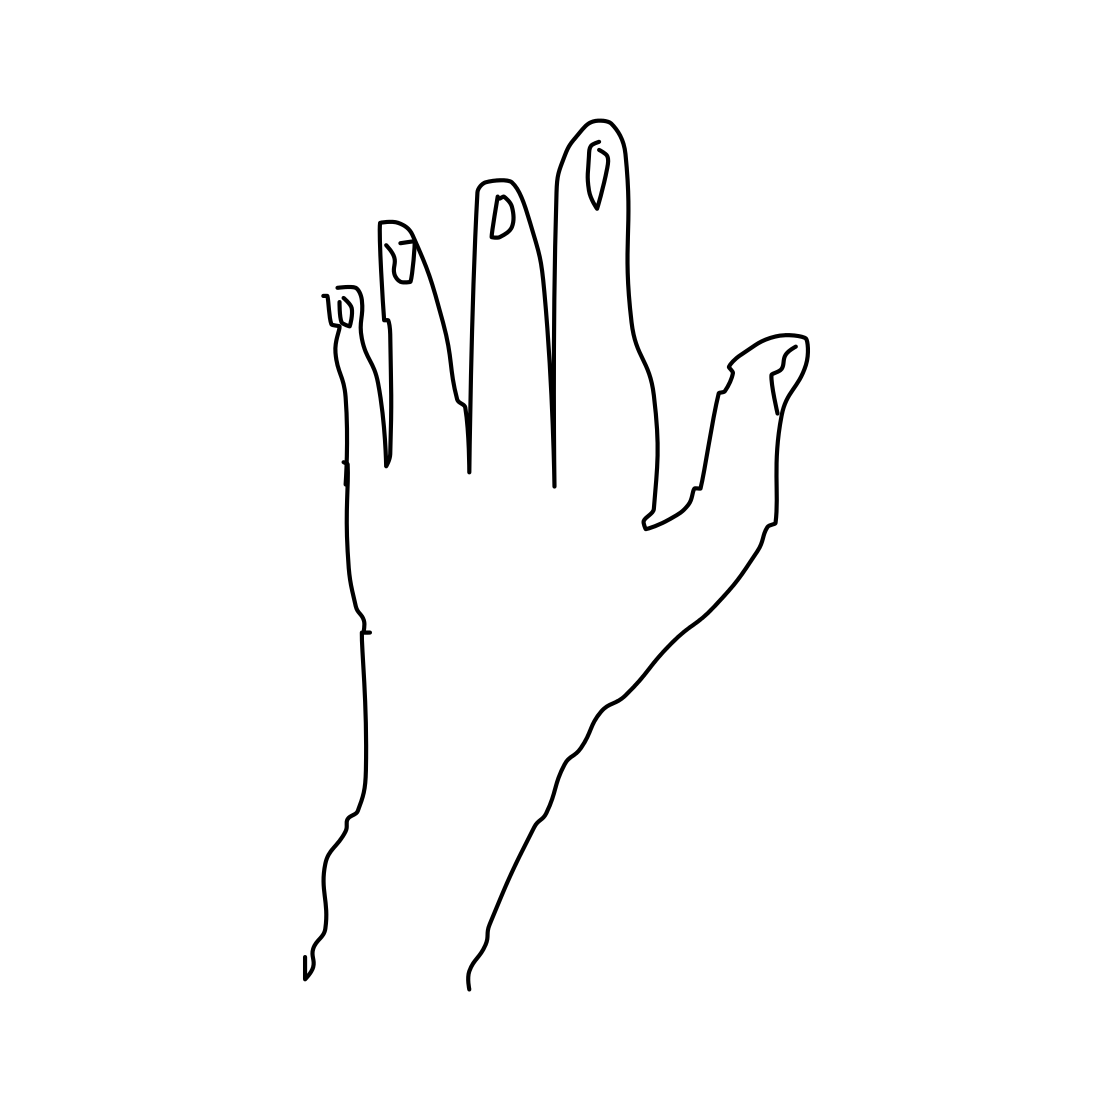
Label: hand